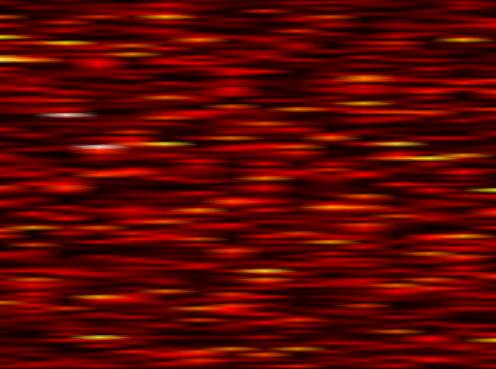
Label: OFDM